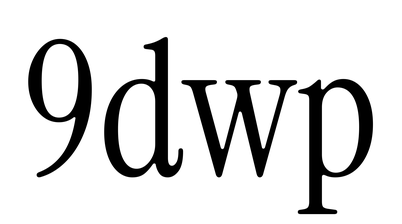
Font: InstrumentSerif-Regular